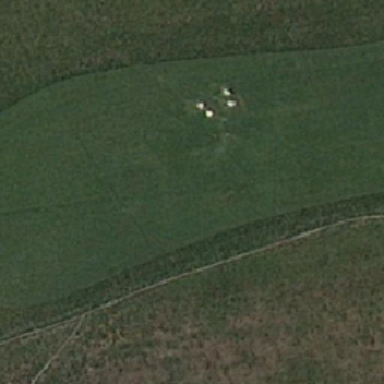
Two white spherical objects are in the middle of the pasture .